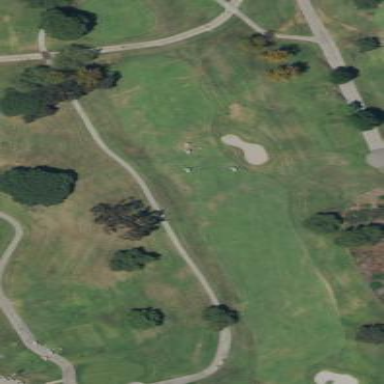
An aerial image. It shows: Scenic golf fairway.